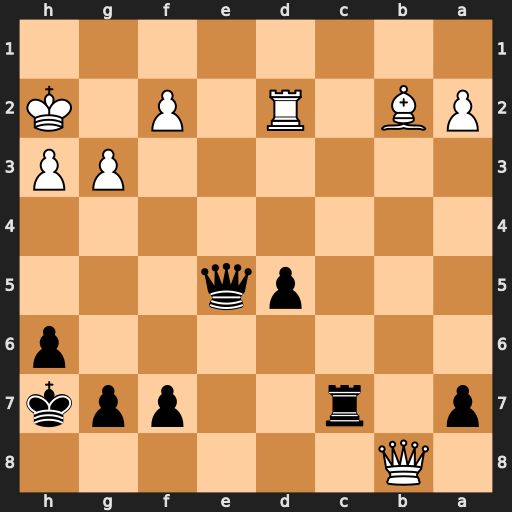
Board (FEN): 1Q6/p1r2ppk/7p/3pq3/8/6PP/PB1R1P1K/8
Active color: b
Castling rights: -
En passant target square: -
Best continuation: Qe1 Qxc7 Qxd2 Qxf7 Qxb2